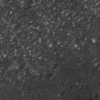
Label: not_dusty